Question: I have a list of different types of files such as pdf, audio(mp3), video etc. I want to open those file using onClick event of the list items with supported viewer or applications. For example if the selected file will be an video file then, a dialog will be appeared having a list of installed as well as the default video players as below:

Can anyone help or guide me how to do that?
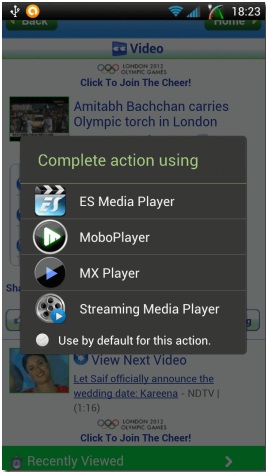
Answer: you should implement a chooser, like the example below,
'''
Intent shareIntent = new Intent();
shareIntent.setAction(Intent.ACTION_SEND);
shareIntent.setType("text/plain");//TYPE OF THE CONTENTS,this is for text
shareIntent.putExtra(Intent.EXTRA_TEXT, noteTitle);//PUT THE EXTRA
//THIS IS THE LOGIC FOR THE CHOOSER
Intent chooser = Intent.createChooser(shareIntent,getString(R.string.share_dialog_title));
PackageManager manager = getPackageManager();
List<ResolveInfo> activities = manager.queryIntentActivities(chooser, 0);
if(activities.size() > 0) {
startActivity(chooser);
} else {
Toast.makeText(NoteListActivity.this, R.string.no_activities_for_action, Toast.LENGTH_LONG).show();
}
}
'''
also check this question, and combine my answer with the answer of this question nad you will get the result <URL>